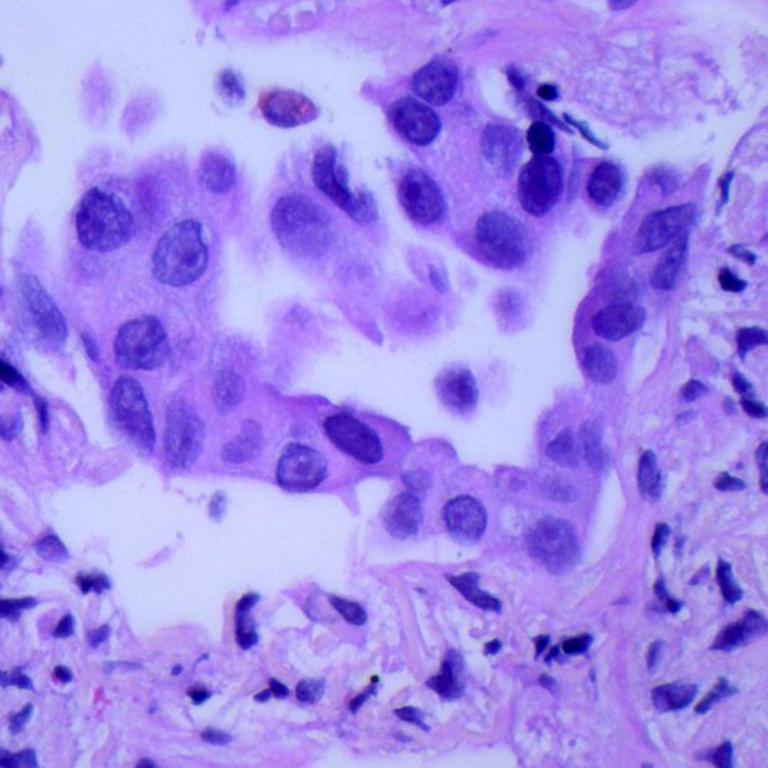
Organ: lung
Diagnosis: adenocarcinomas